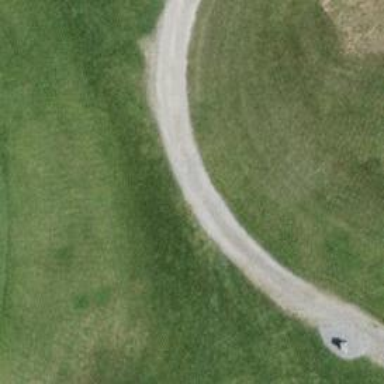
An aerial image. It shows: Designated golf cart path made of compacted surface. It is service road specifically for golf carts.